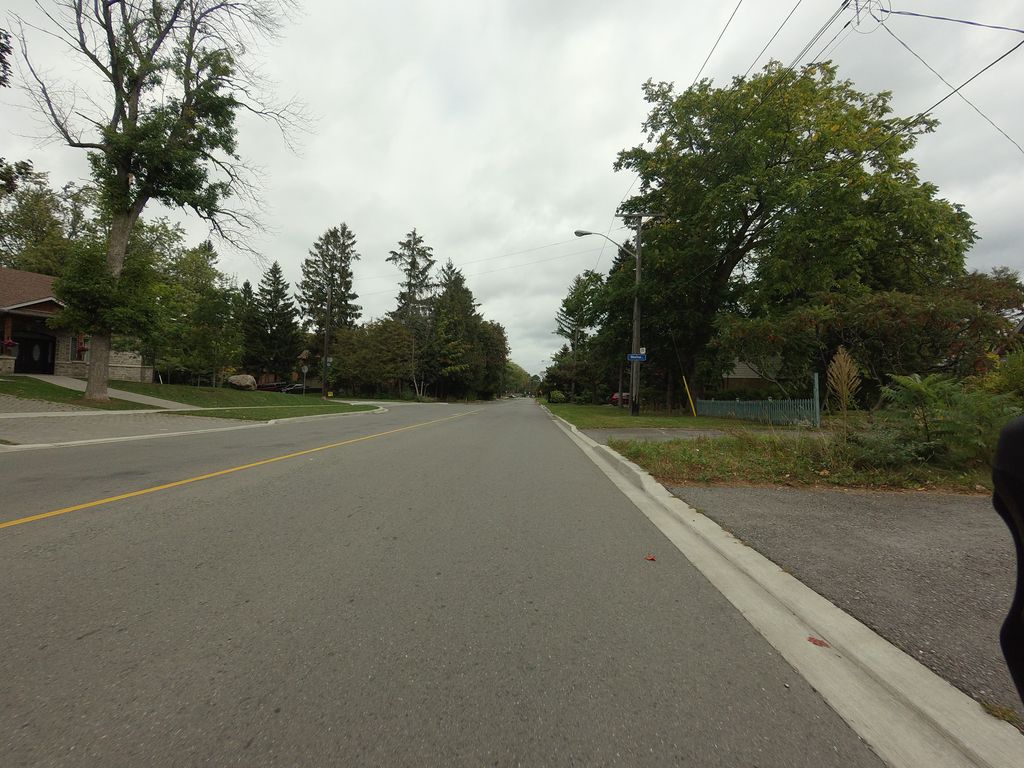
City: toronto